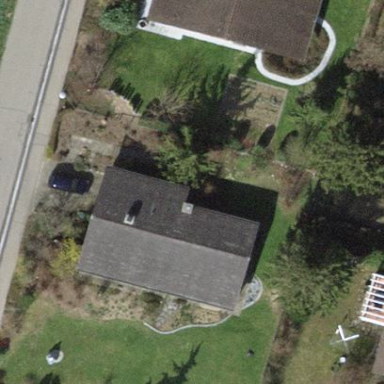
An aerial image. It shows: Detached building with gabled roof.